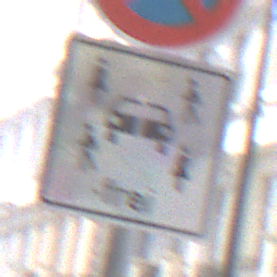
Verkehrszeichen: CarsharingfahrzeugeFrei
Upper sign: AbsolutesHalteverbot
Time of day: MorningAfternoon
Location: Outdoor (Urban)
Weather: PartlyCloudy
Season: NotSpecified
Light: Natural